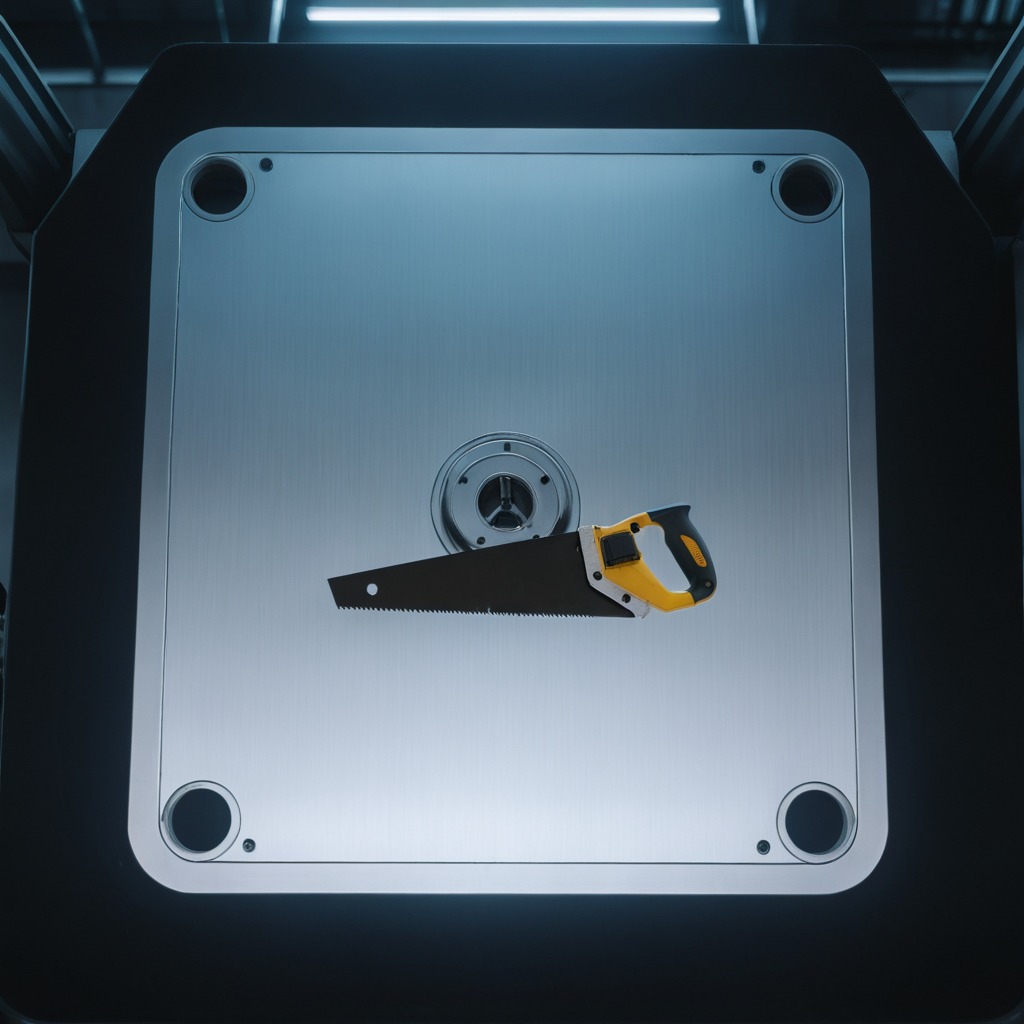
A metal saw is lying on the metal table in a machine shop under fluorescent lights.